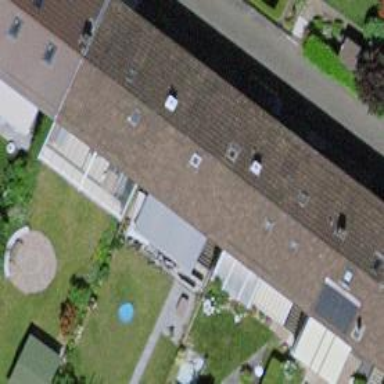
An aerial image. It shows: Residential building with gabled roof covered in roof tiles.